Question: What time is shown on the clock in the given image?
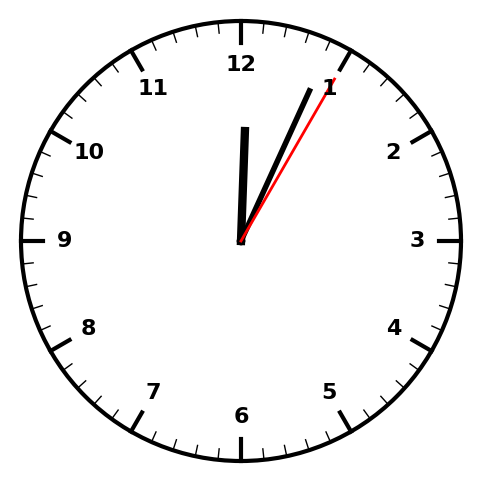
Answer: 12:04:05